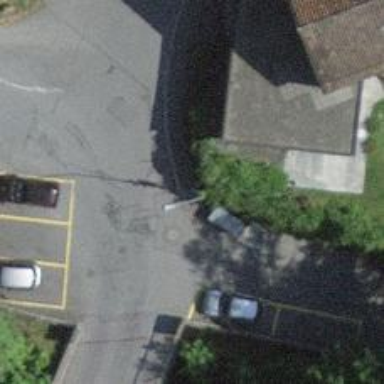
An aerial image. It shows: Kerb barrier.